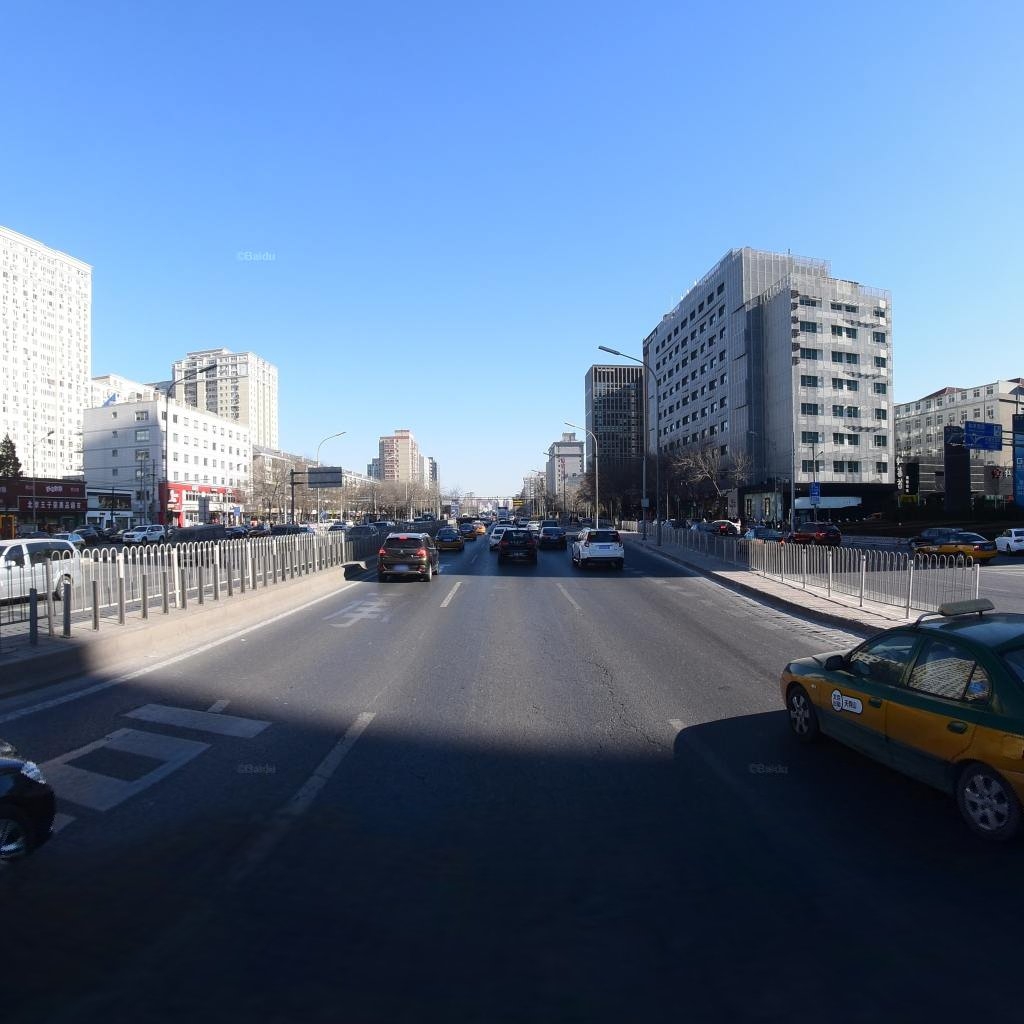
Region: Dongcheng
Road damage annotations: longitudinal crack